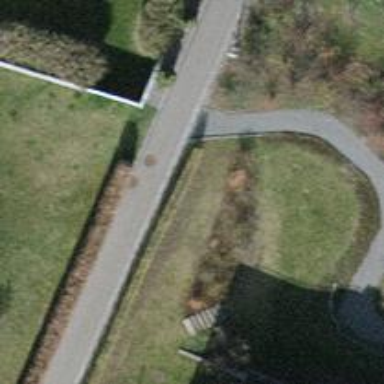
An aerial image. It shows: Paved footway.